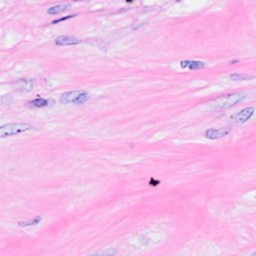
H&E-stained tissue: Breast